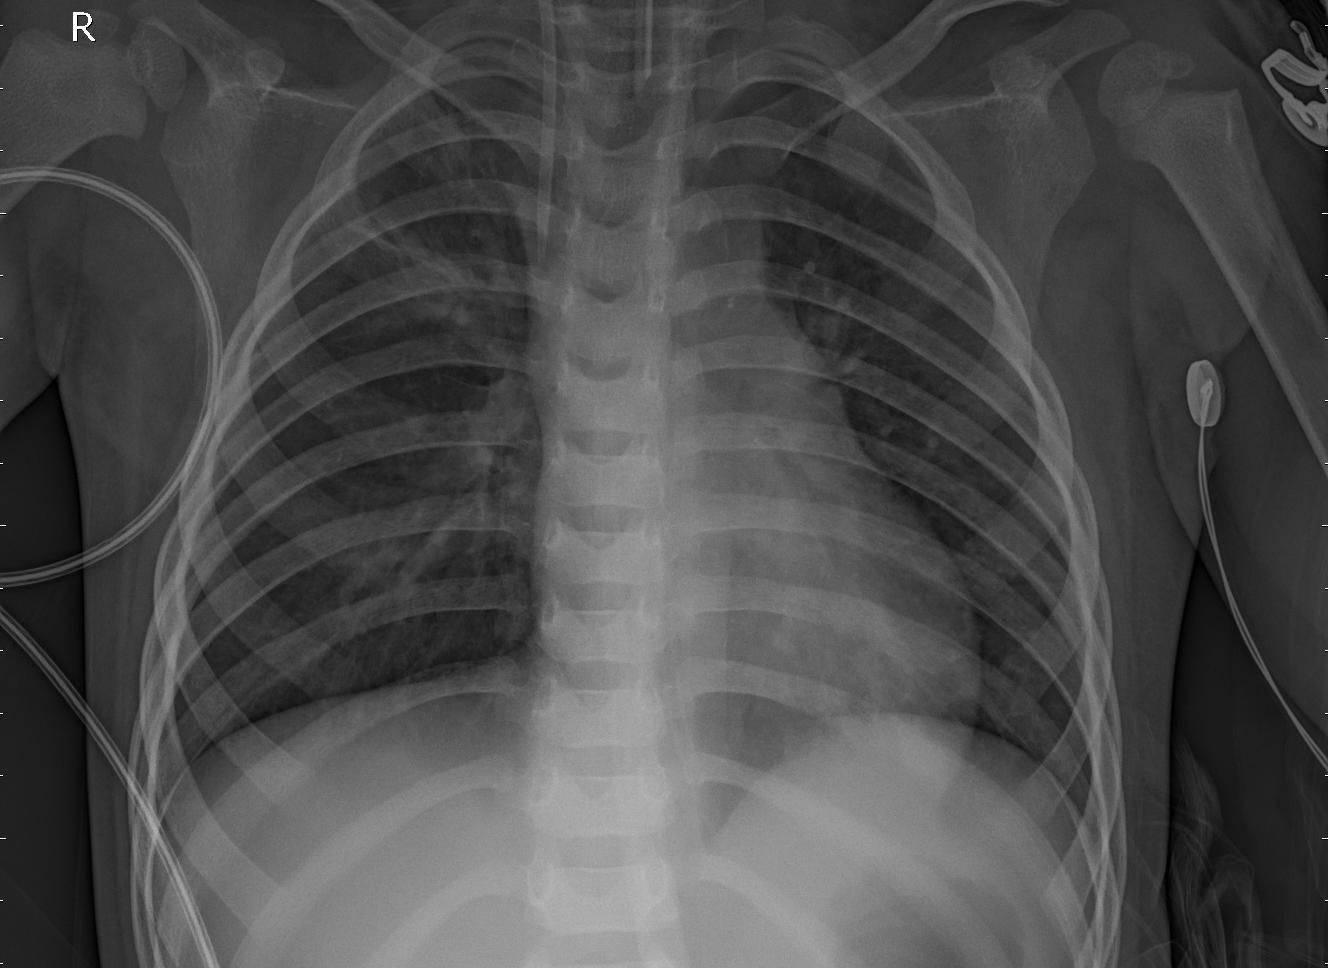
Diagnosis: PNEUMONIA